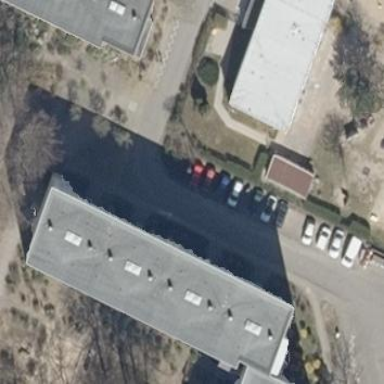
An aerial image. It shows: Flat-roofed apartment building.